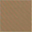
Piece: xx